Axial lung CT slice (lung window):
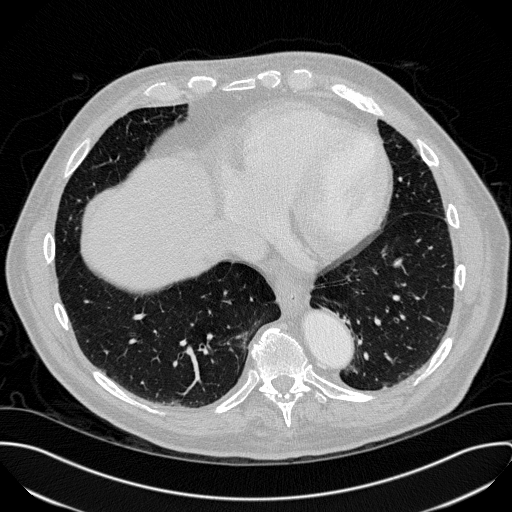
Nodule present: yes
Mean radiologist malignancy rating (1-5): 2.5